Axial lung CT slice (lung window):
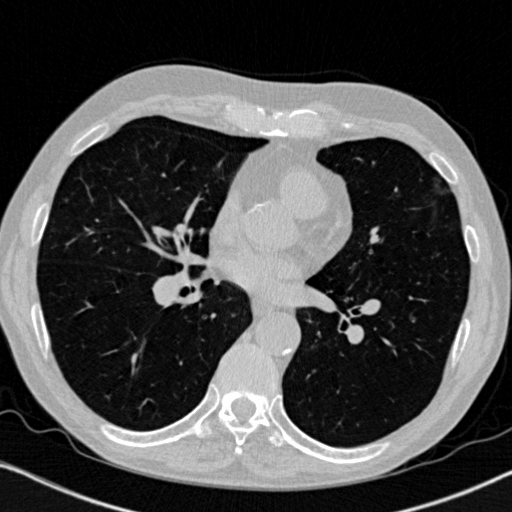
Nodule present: no